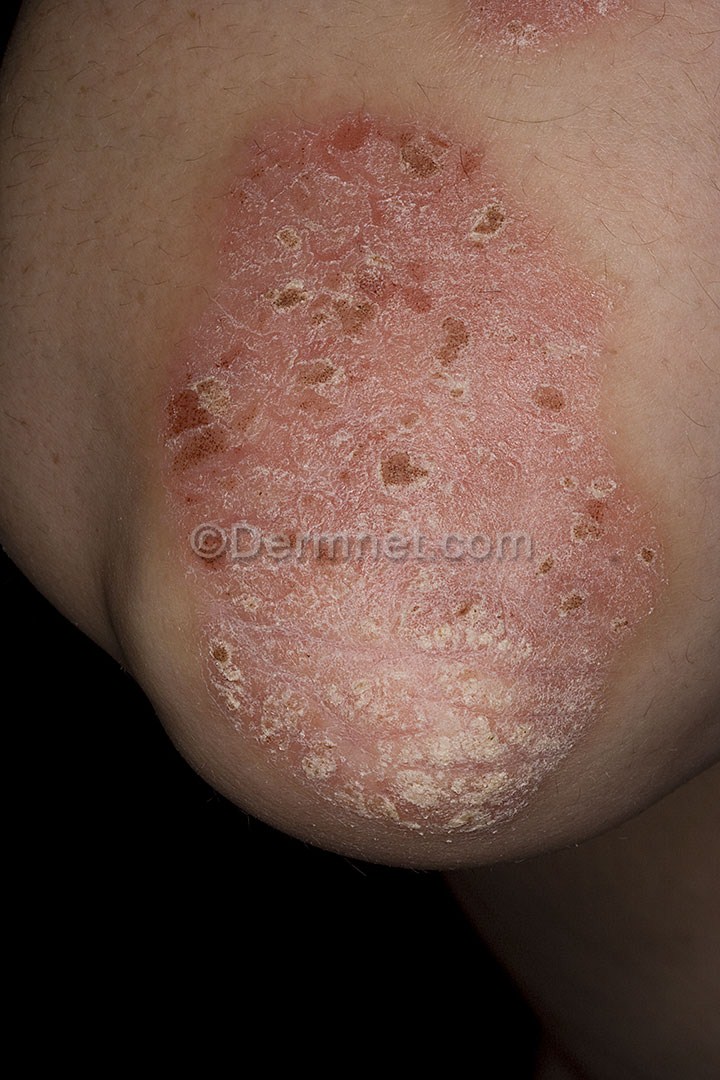
Disease: Psoriasis pictures Lichen Planus and related diseases